Question: I'm getting empty tags in my <URL> that aren't in the page source, but are visible upon inspecting the element via firebug. I've disabled javascript to see if that was injecting it, as well as disabling all add-ons.
Here is an excerpt from the page source, free of random '<a></a>':
'''
...
<div class="middle-content">
<div class="asu_set_fixed_width">
<div id="navbar">
<div id="navbar-inner" class="clear-block region region-navbar">
<div class="region region-navbar">
<div id="block-menu-primary-links" class="block block-menu first last region-odd odd region-count-1 count-1">
<div class="content">
<ul class="menu"><li class="leaf first active-trail"><a href="/index" title="Home" class="active">Home</a></li>
<li class="leaf"><a href="/About_CUbiC" title="About CUbiC">About CUbiC</a></li>
...
'''
and now examining with firebug with :

Same thing happens in Chrome as it does here in Firefox. Any thoughts on where these are coming from?
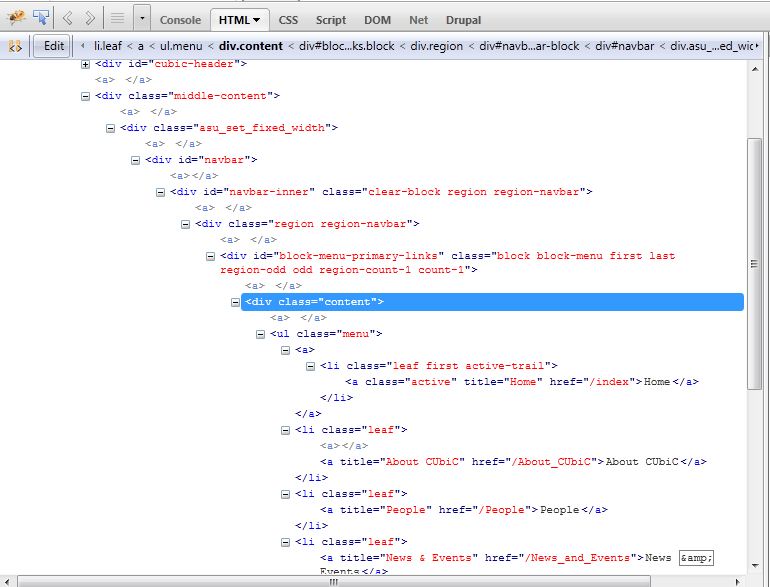
Answer: Validate your HTML.
<URL>
- 'end tag for "a" omitted'- 'start tag was here'-
The snippet of HTML in question is this :
'''
<a href="#">
<img id="cubic-header-newsletter-img" src='..' alt='..'.>
<a>
'''
There should be an '</a>' at the end there instead of '<a>'.